Aerial crown-view tile of a tropical tree (Barro Colorado Island, Panama), acquired 20250915:
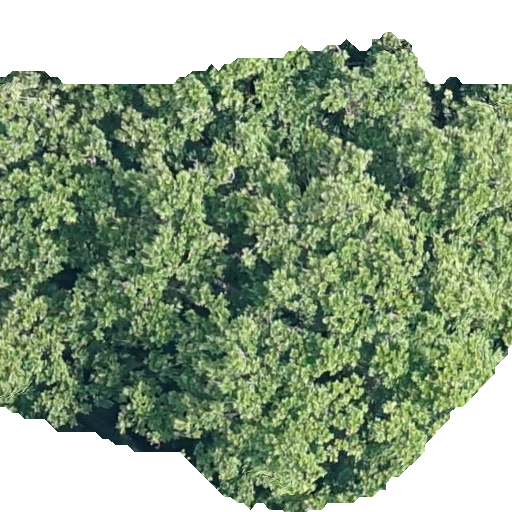
Species: Anacardium excelsum
GBIF accepted scientific name: Anacardium excelsum
Crown area: 336.025 m²